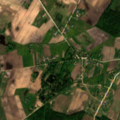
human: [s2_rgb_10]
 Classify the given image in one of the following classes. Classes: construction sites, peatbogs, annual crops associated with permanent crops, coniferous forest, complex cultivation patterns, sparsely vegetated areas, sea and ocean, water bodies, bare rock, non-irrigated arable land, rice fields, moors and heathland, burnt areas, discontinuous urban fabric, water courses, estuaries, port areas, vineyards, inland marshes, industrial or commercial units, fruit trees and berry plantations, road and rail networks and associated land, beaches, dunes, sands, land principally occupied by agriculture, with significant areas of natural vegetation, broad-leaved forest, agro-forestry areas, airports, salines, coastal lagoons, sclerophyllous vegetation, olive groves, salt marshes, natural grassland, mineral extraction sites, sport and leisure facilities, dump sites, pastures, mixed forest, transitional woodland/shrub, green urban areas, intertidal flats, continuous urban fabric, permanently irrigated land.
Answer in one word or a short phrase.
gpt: discontinuous urban fabric, non-irrigated arable land, pastures, complex cultivation patterns, mixed forest